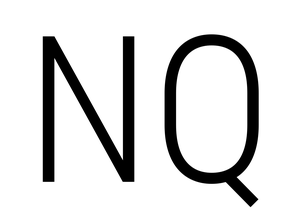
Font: Roboto_Condensed_Light